Aerial crown-view tile of a tropical tree (Barro Colorado Island, Panama), acquired 20250124:
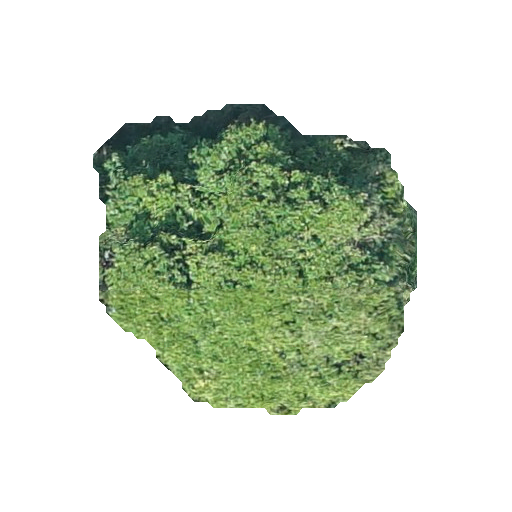
Species: Prioria copaifera
GBIF accepted scientific name: Prioria copaifera
Crown area: 116.219 m²